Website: lowes
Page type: billing-address
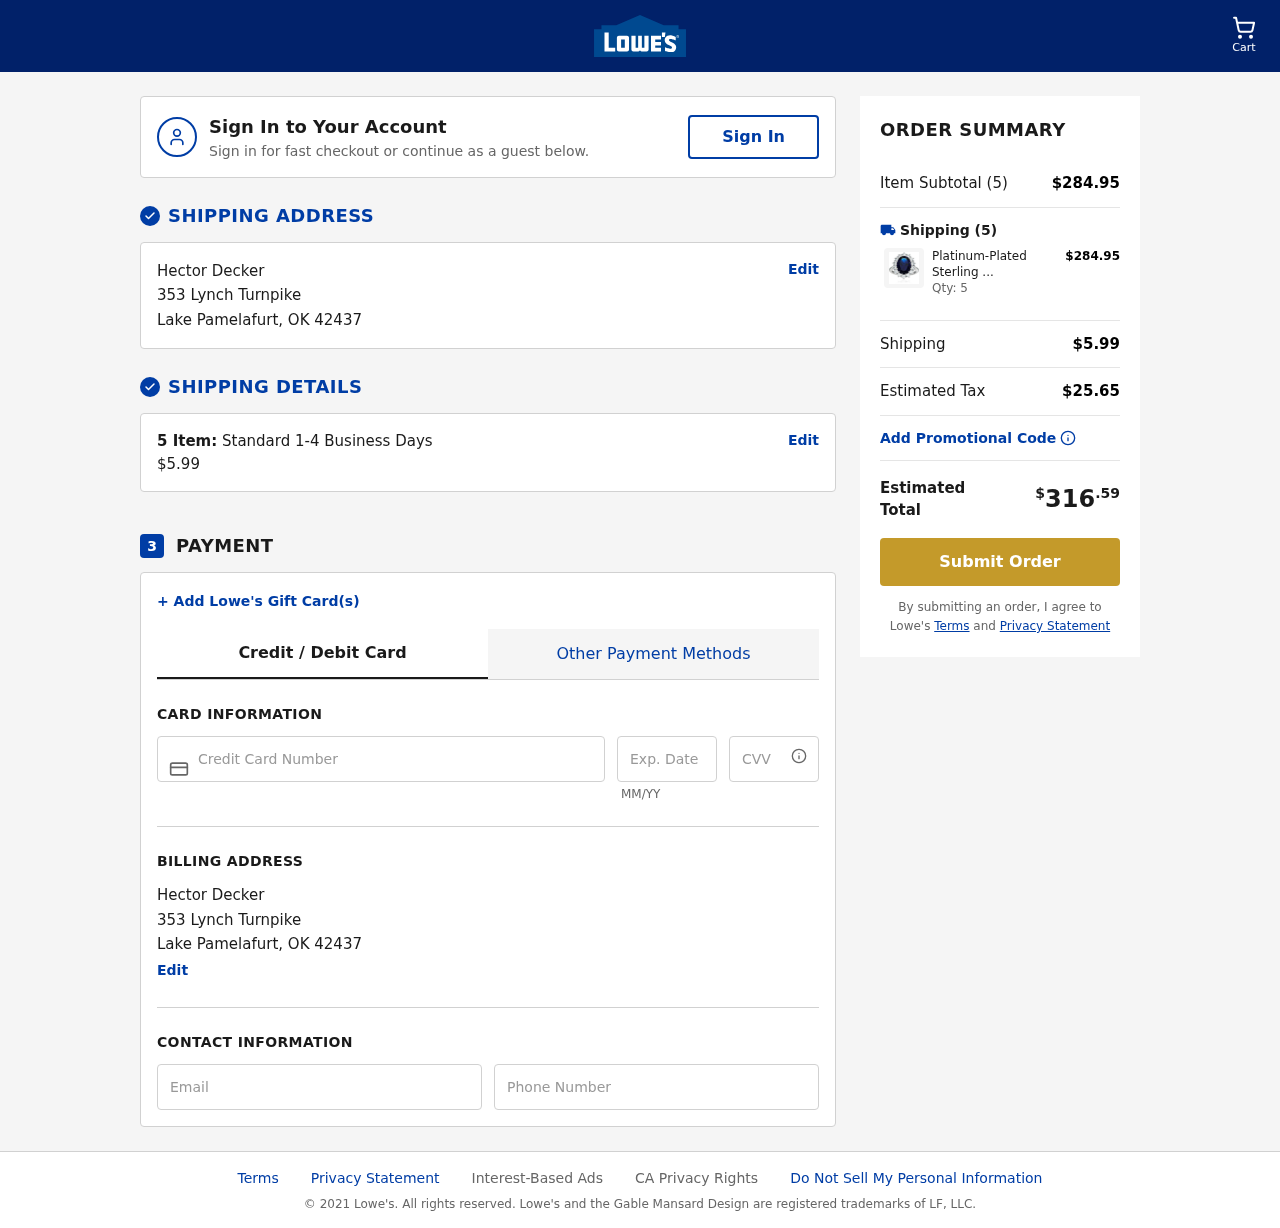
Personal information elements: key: PII_CARD_CVV
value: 168
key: PII_CARD_EXPIRY
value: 02/29
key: PII_CARD_NUMBER
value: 2287 6351 7127 3488
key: PII_CITY
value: Lake Pamelafurt
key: PII_EMAIL
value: hdecker@gmail.com
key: PII_FULLNAME
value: Hector Decker
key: PII_PHONE
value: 6637812918
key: PII_POSTCODE
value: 42437
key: PII_STATE_ABBR
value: OK
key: PII_STREET
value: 353 Lynch Turnpike
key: PII_FULLNAME2
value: Hector Decker
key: PII_CITY2
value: Lake Pamelafurt
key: PII_STATE_ABBR2
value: OK
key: PII_POSTCODE_FULL
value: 42437
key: PII_POSTCODE_NUMERIC
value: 42437
Product elements: key: PRODUCT1_NAME
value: Platinum-Plated Sterling Silver Celebrity "Kate" Ring made with Swarovski Zirconia Accents, Size 8
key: PRODUCT1_PRICE
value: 56.99
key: PRODUCT1_QUANTITY
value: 5
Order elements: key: ORDER_NUM_ITEMS
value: Cart
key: ORDER_NUM_ITEMS
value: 5 Item:
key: ORDER_NUM_ITEMS
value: Item Subtotal (5)
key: ORDER_SHIPPING_COST
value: $5.99
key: ORDER_SUBTOTAL
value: $284.95
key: ORDER_TAX
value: $25.65
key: ORDER_TOTAL
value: $316.59